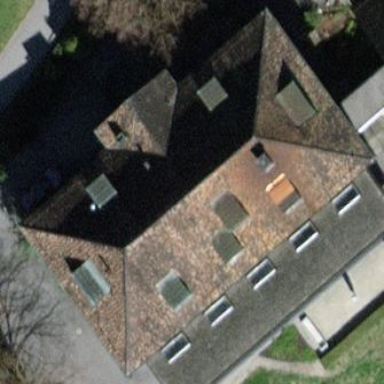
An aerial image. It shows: Building.